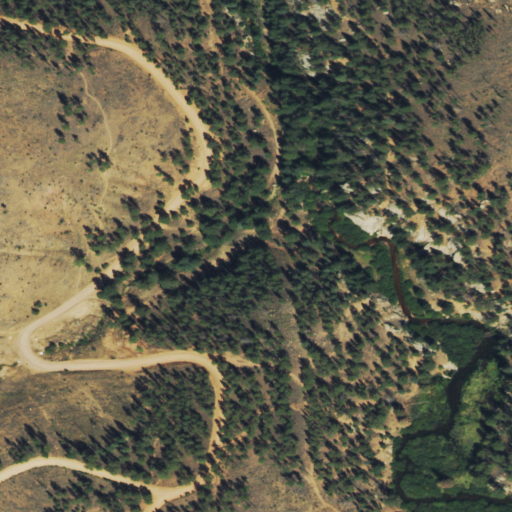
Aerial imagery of valley in Colorado named Molly Gulch containing evergreen forest, shrub, woody wetlands, and grassland